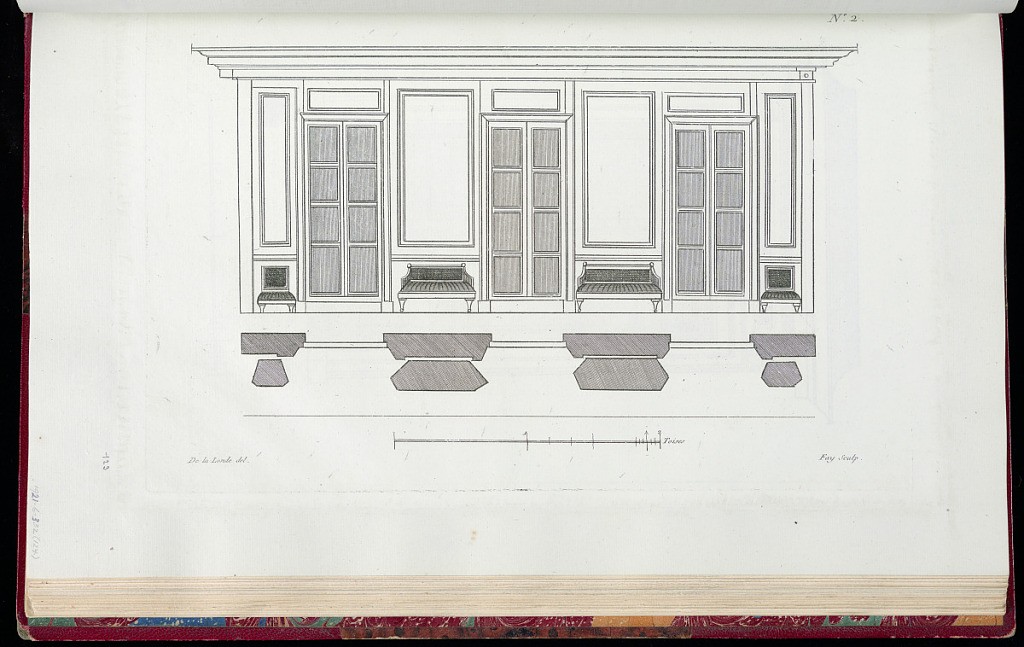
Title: Design for a Room Wall
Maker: Richard de Lalonde, French, active 1780–96
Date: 1780-1789
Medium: Etching on off-white laid paper
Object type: Print
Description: Design and plan for a back wall of a room with empty paneling. The design is interspersed with chairs. The plate is signed and numbered.